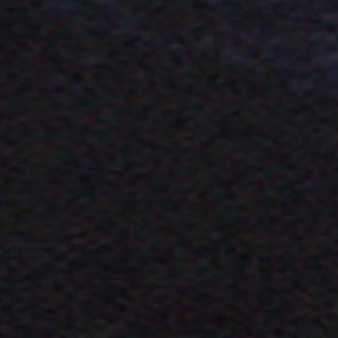
Label: other